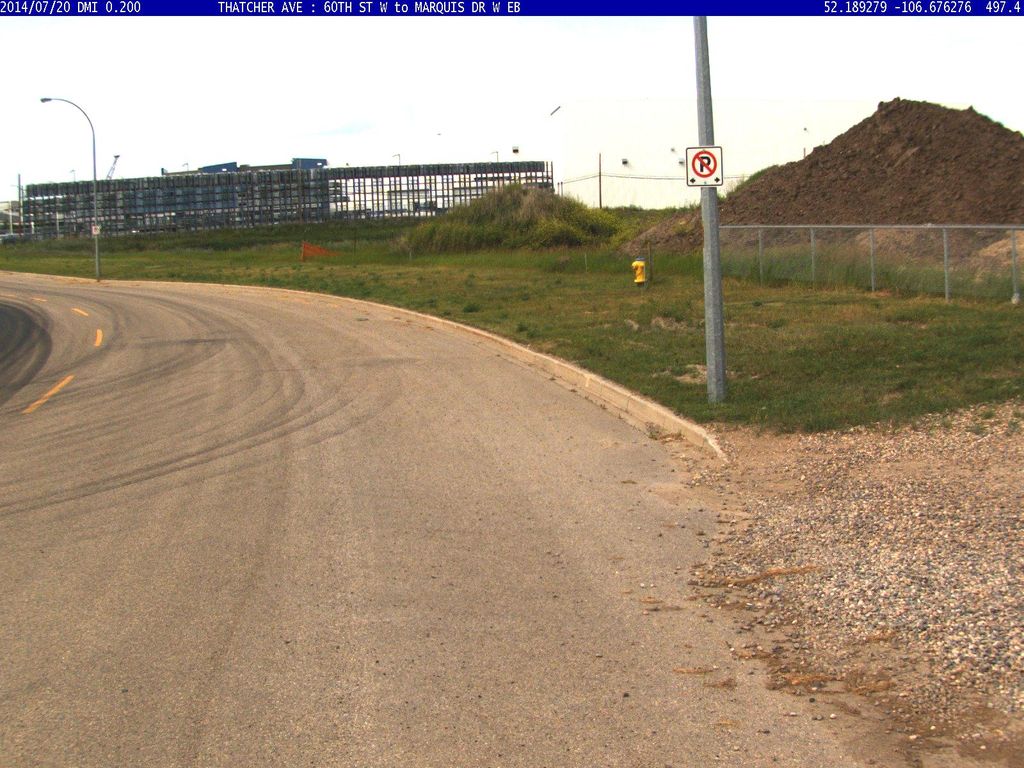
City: saskatoon